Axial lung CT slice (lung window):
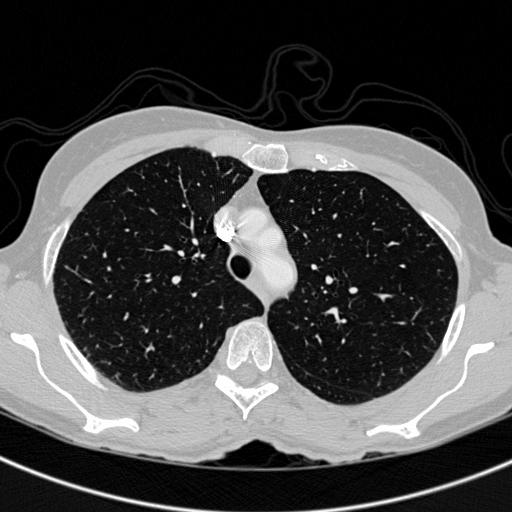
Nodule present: no